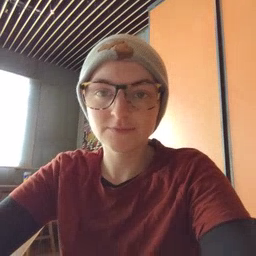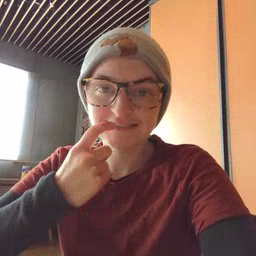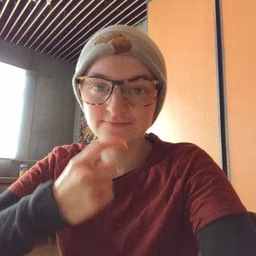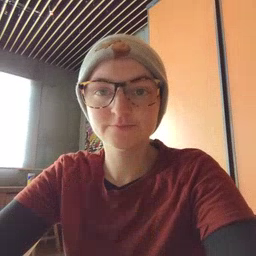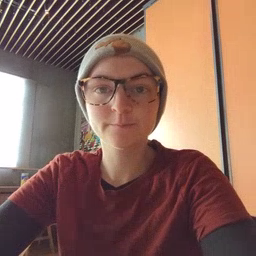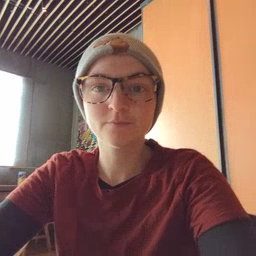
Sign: tooth